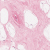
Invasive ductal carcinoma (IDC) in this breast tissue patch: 0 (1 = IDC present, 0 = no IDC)